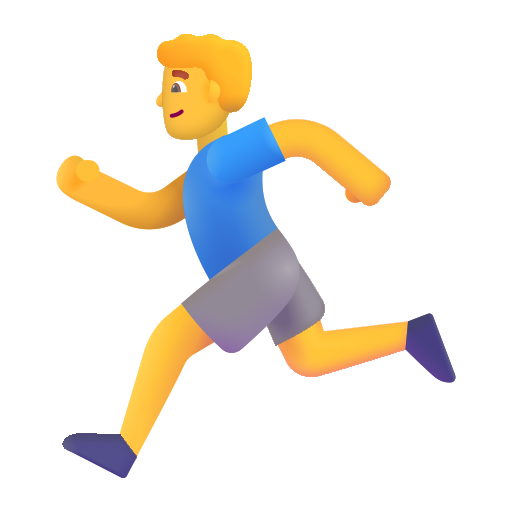
man running color default